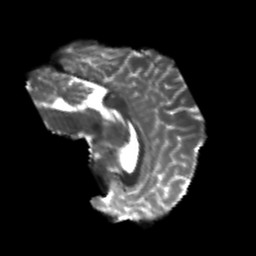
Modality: T2w
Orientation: sagittal
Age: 21
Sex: male
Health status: healthy
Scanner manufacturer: philips
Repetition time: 7.393 s
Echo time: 0.08599 s